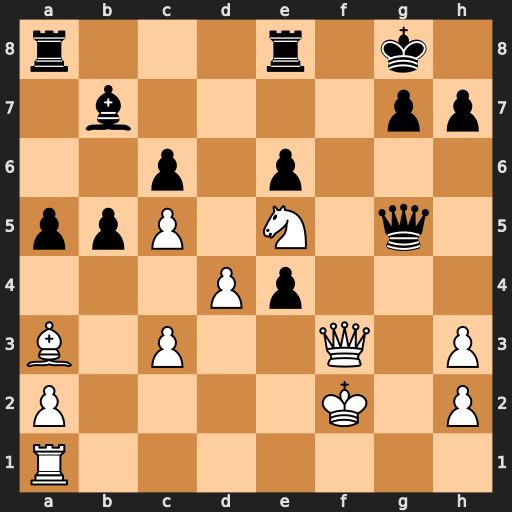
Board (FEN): r3r1k1/1b4pp/2p1p3/ppP1N1q1/3Pp3/B1P2Q1P/P4K1P/R7
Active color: w
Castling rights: -
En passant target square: -
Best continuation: Qf7+ Kh8 Qxe8+ Rxe8 Nf7+ Kg8 Nxg5